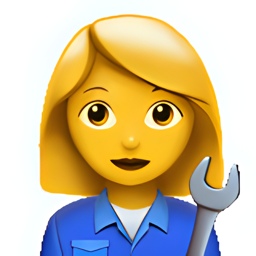
Name: female mechanic
Emoji: 👩‍🔧
Group: People & Body
Sub-group: person-role